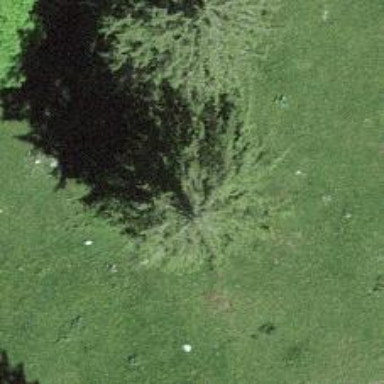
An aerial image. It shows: Beautiful tree in nature.